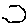
Label: hexagon